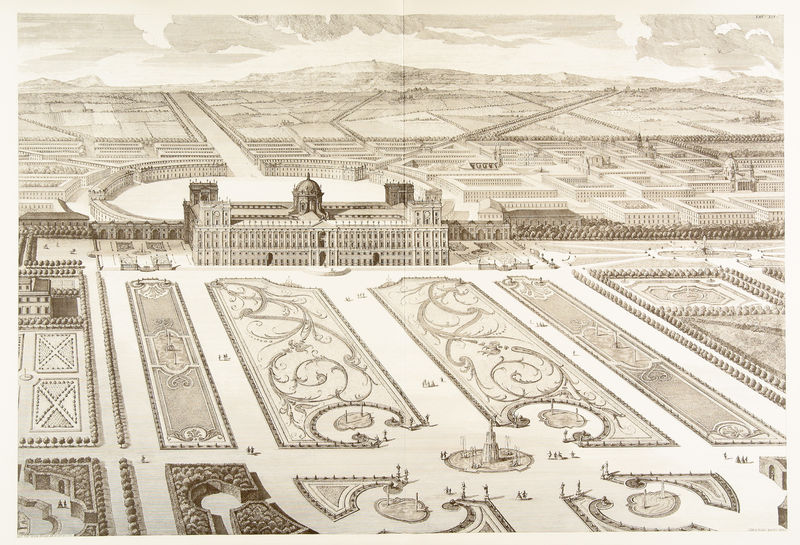
Titel: Ansicht der großen Parterre des Gartens (Königspalast von Caserta)
Künstler: Luigi Vanvitelli
Schlagwörter: berg, himmel, wolken, bäume, landschaft, menschen, stadt, blumen, frankreich, paris, straße, zeichnung, anlage, park, schloss, weg, muster, architektur, hügel, weite, brunnen, garten, ansicht, berge, gebirge, platz, sepia, ornamente, straßen, buch, palast, druck, stich, entwurf, flanieren, kopie, rom, beet, rabatte, plan, gärten, fontäne, ludwig, bauen, seitenflügel, stallungen, versaille, königshaus, schliss, schloss versaille, herrenhausen